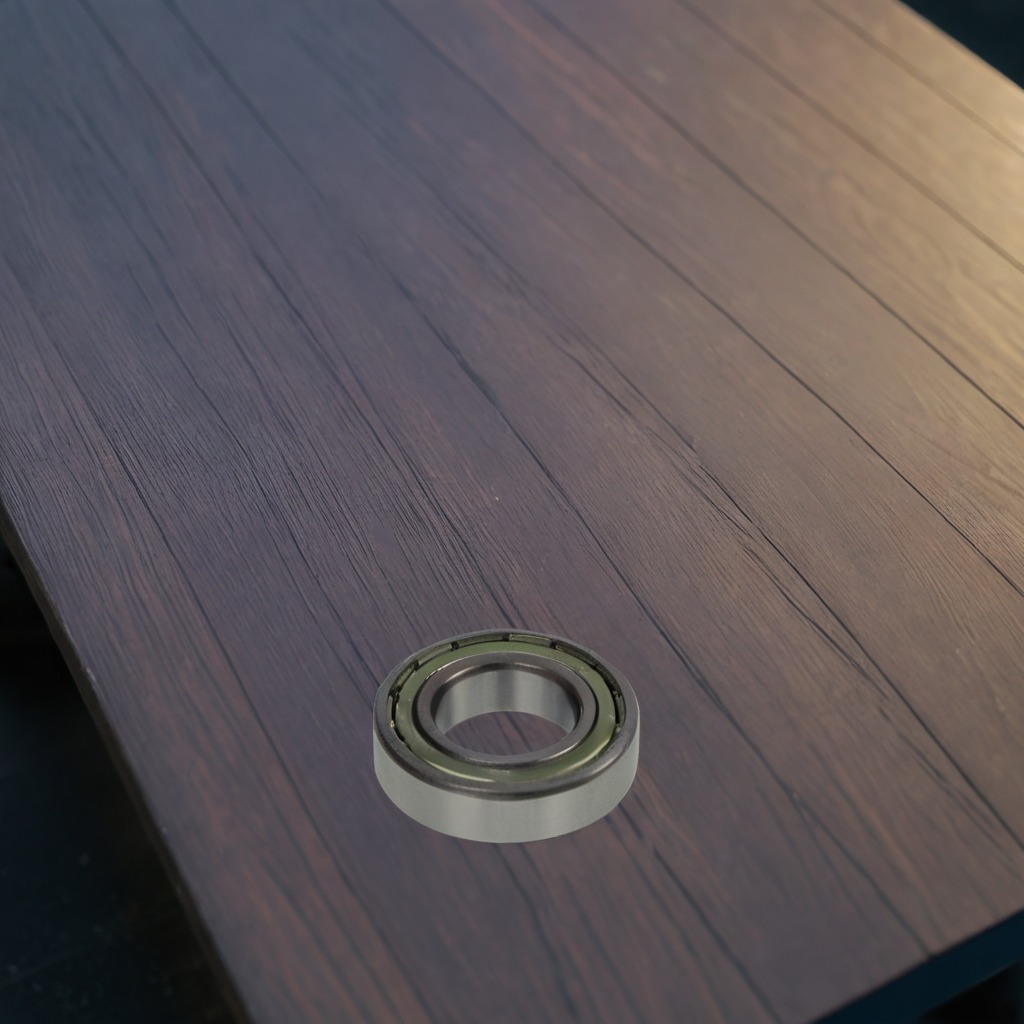
A metal ball bearing lies on the table.